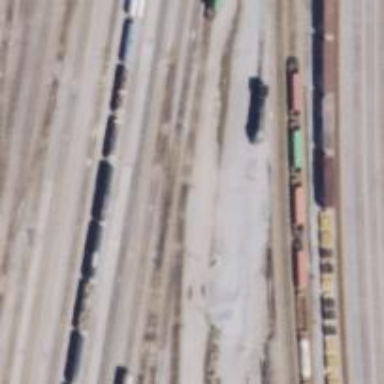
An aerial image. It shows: Railway yard.